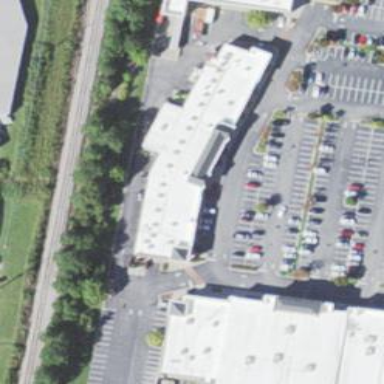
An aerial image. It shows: Retail building.